高一 · 计数
（10 分）某市为提倡节约用水，准备实行自来水“阶梯计费”方式，用户用水不超出基本用水量的部分享受基本价格，超出基本用水量的部分实行超价收费，为更好地决策，自来水公司随机抽取了部分用户的用水量数据，并绘制了如图不完整的统计图(每组数据包括右端点但不包括左端点), 请你根据统计图解答下列问题:用户用水量频数直方图

用户用水量扇形统计图

（1）此次抽样调查的样本容量是

（2）补全频数分布直方图，求扇形图中“15 吨 20 吨”部分的圆心角的度数;

（3）如果自来水公司将基本用水量定为每户 25 吨, 那么该地区 6 万用户中约有多少用户的用水全部享受基本价格.
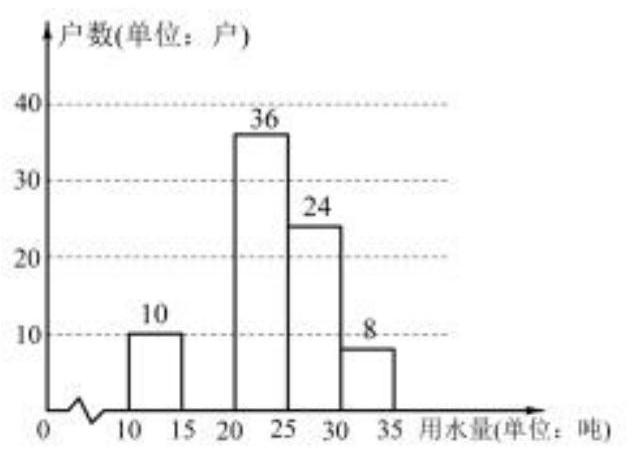
答案: (1) 100 ；(2) 见解析, $792^{\circ}$; (3) $4 \sqrt{58}$ 万户.
解析: (1) $10 \div 10 \%=100$

（2）用水 $15 \sim 20$ 吨的户数为 $100-10-36-24-8=22$ (户),